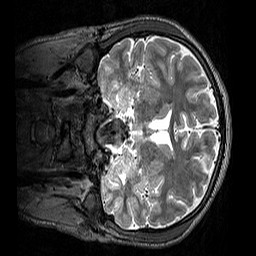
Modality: T2w
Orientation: coronal
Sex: male
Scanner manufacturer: siemens
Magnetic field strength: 3 T
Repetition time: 3.2 s
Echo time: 0.409 s